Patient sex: M
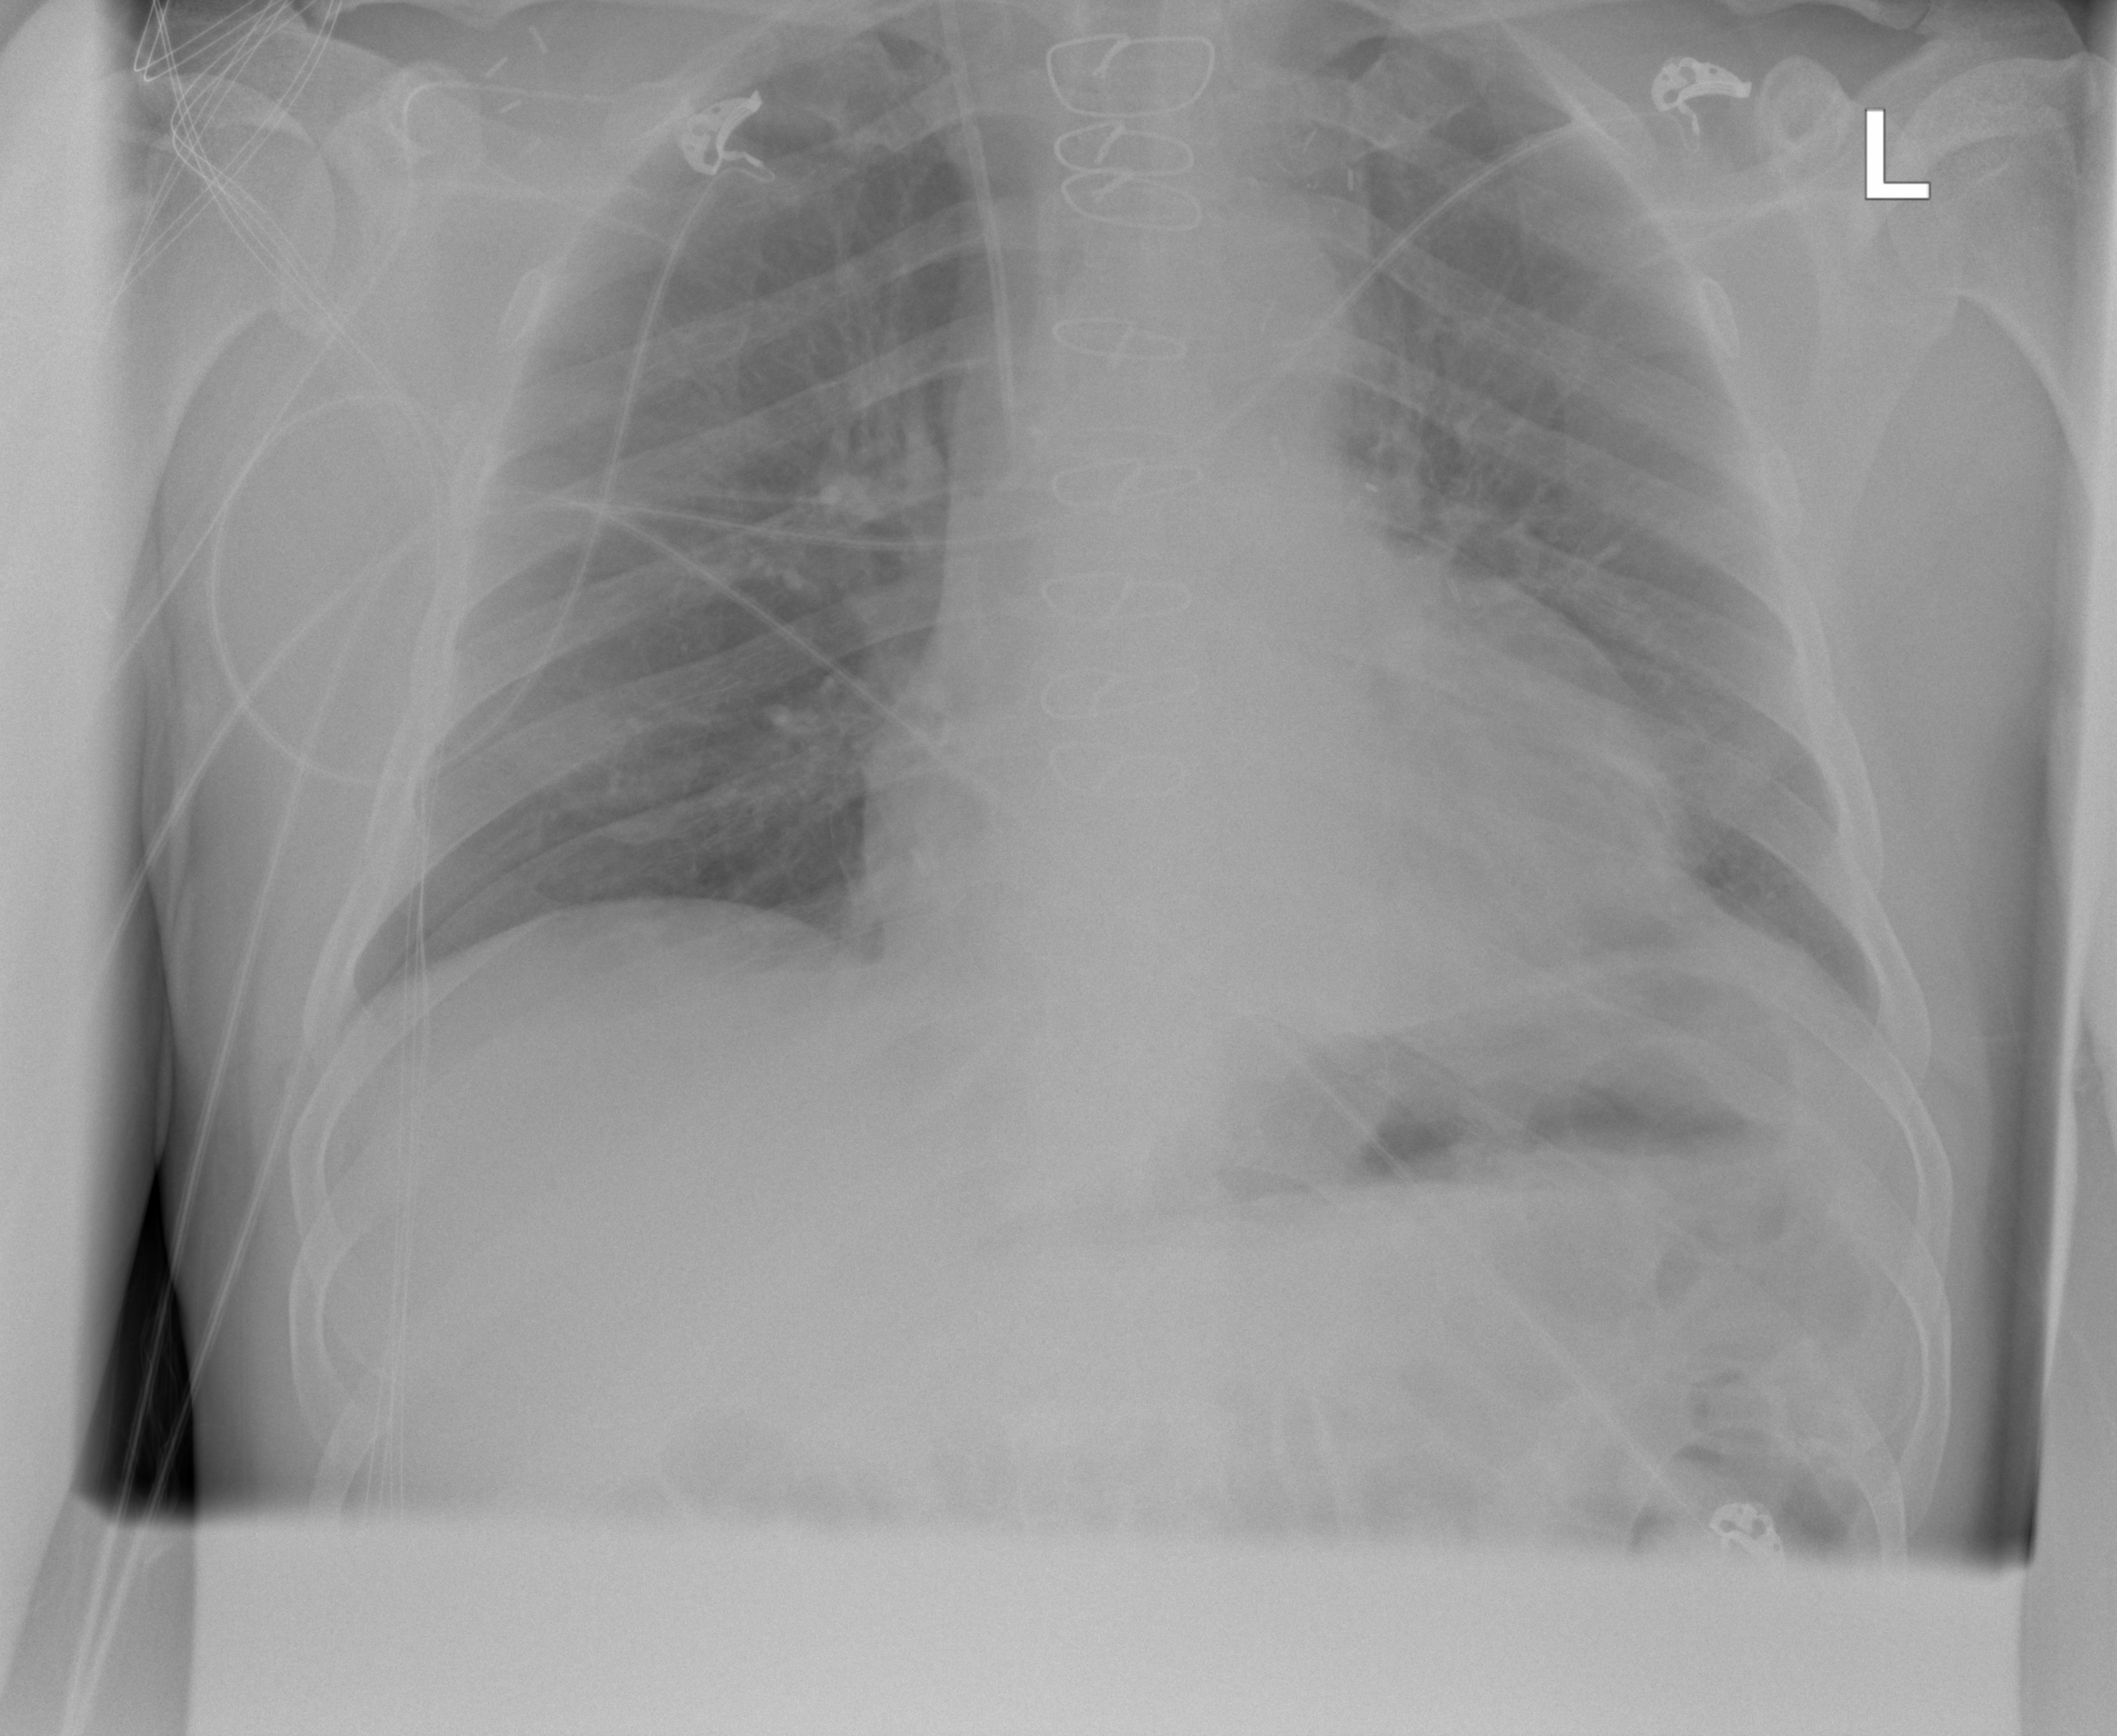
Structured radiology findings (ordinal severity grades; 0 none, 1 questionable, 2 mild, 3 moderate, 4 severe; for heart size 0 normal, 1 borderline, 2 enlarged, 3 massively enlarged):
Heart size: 2
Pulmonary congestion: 2
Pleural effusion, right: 0
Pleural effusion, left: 0
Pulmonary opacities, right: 1
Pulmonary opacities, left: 1
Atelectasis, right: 2
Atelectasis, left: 2